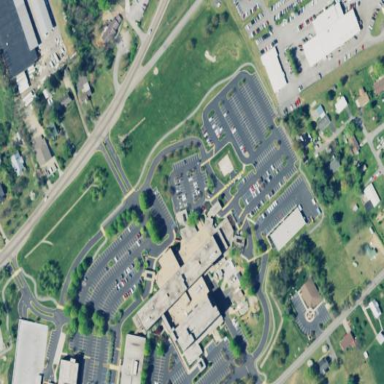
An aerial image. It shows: Healthcare facility identified as hospital.